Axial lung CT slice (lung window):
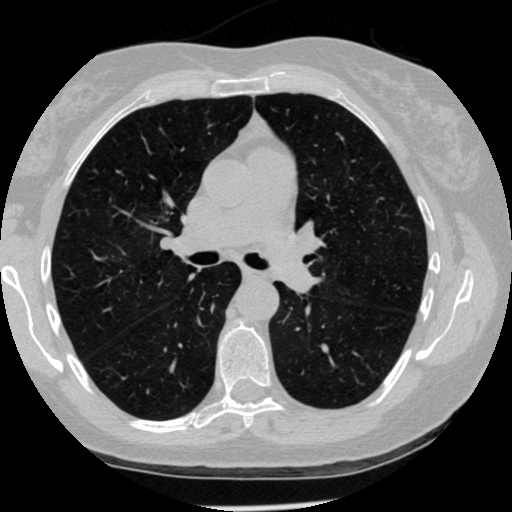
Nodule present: no